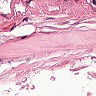
Metastatic tissue present: no